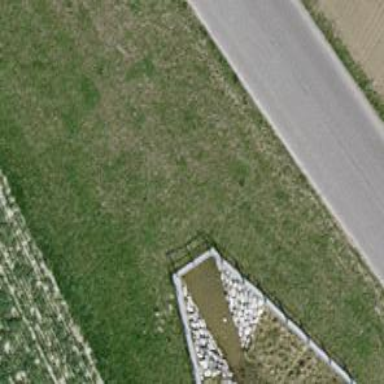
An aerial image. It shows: Embankment created as man-made structure.